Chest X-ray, PA view. Patient: 62 years old, sex M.
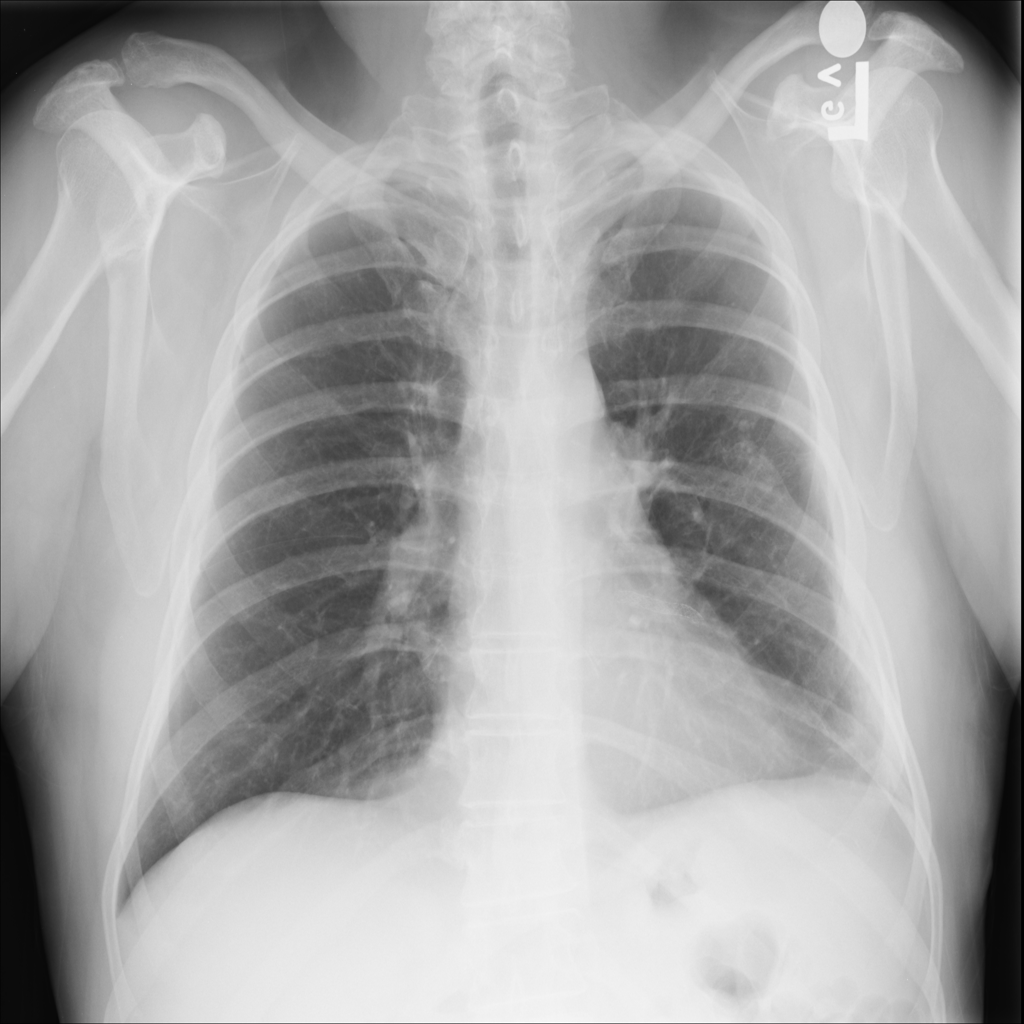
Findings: Infiltration